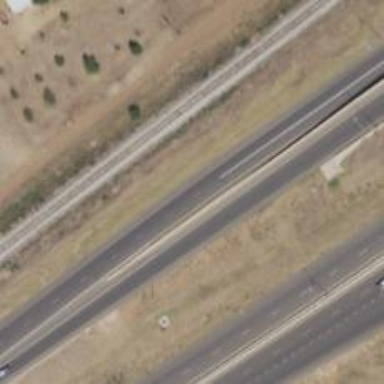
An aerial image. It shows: Secondary road with frontage access.